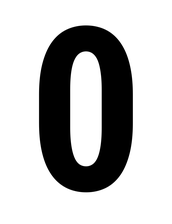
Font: Roboto_Condensed_Bold